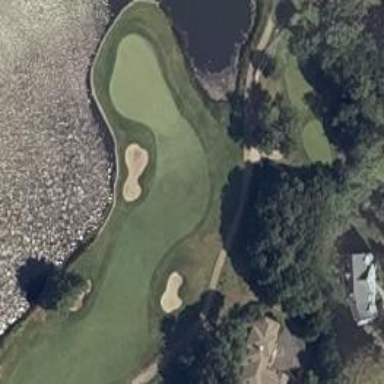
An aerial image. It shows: Golf hole.